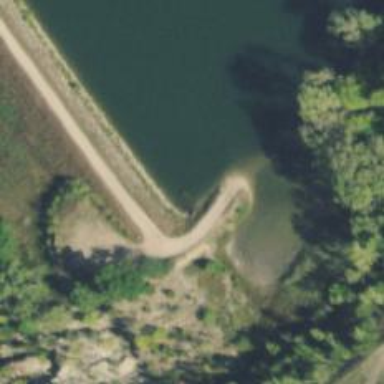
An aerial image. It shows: Dam across waterway.